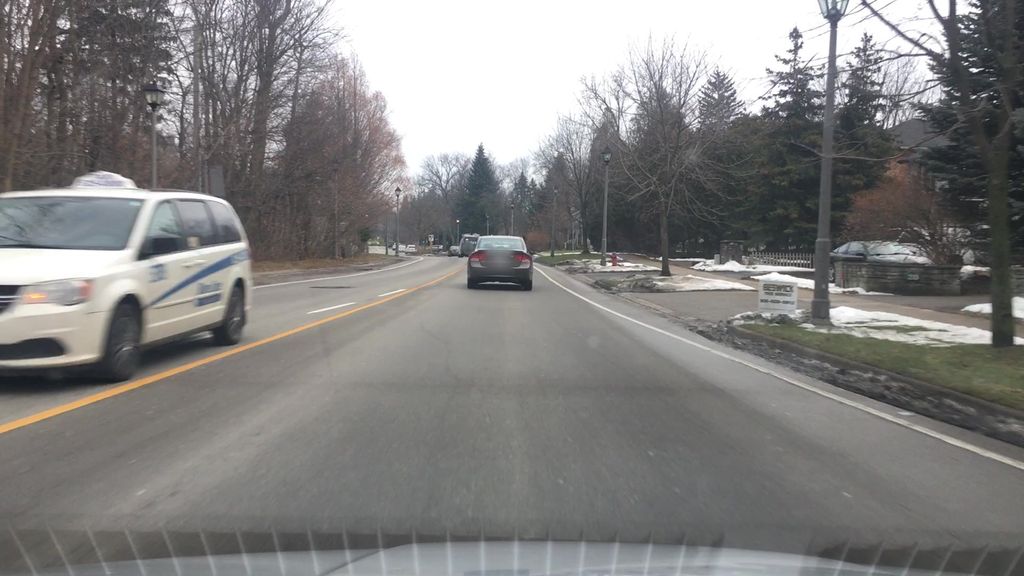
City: hamilton